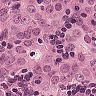
Metastatic tissue present: yes